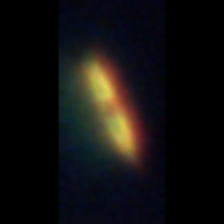
Taxon: Pennate
Group: Diatoms